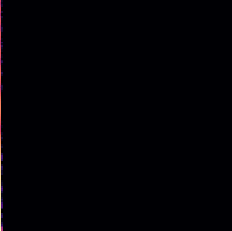
Sound class: Fire crackling